Aerial crown-view tile of a tropical tree (Barro Colorado Island, Panama), acquired 20240611:
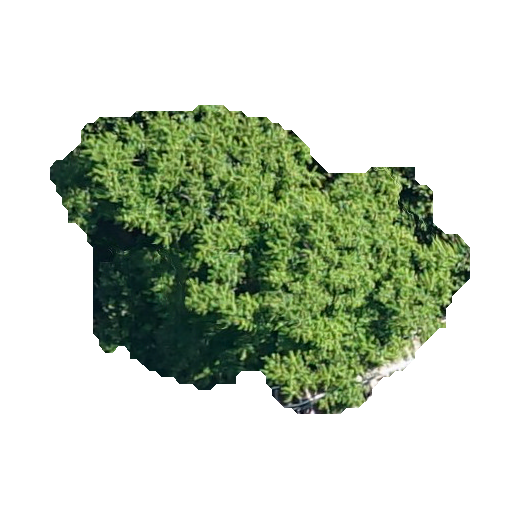
Species: Spondias mombin
GBIF accepted scientific name: Spondias mombin
Crown area: 137.202 m²